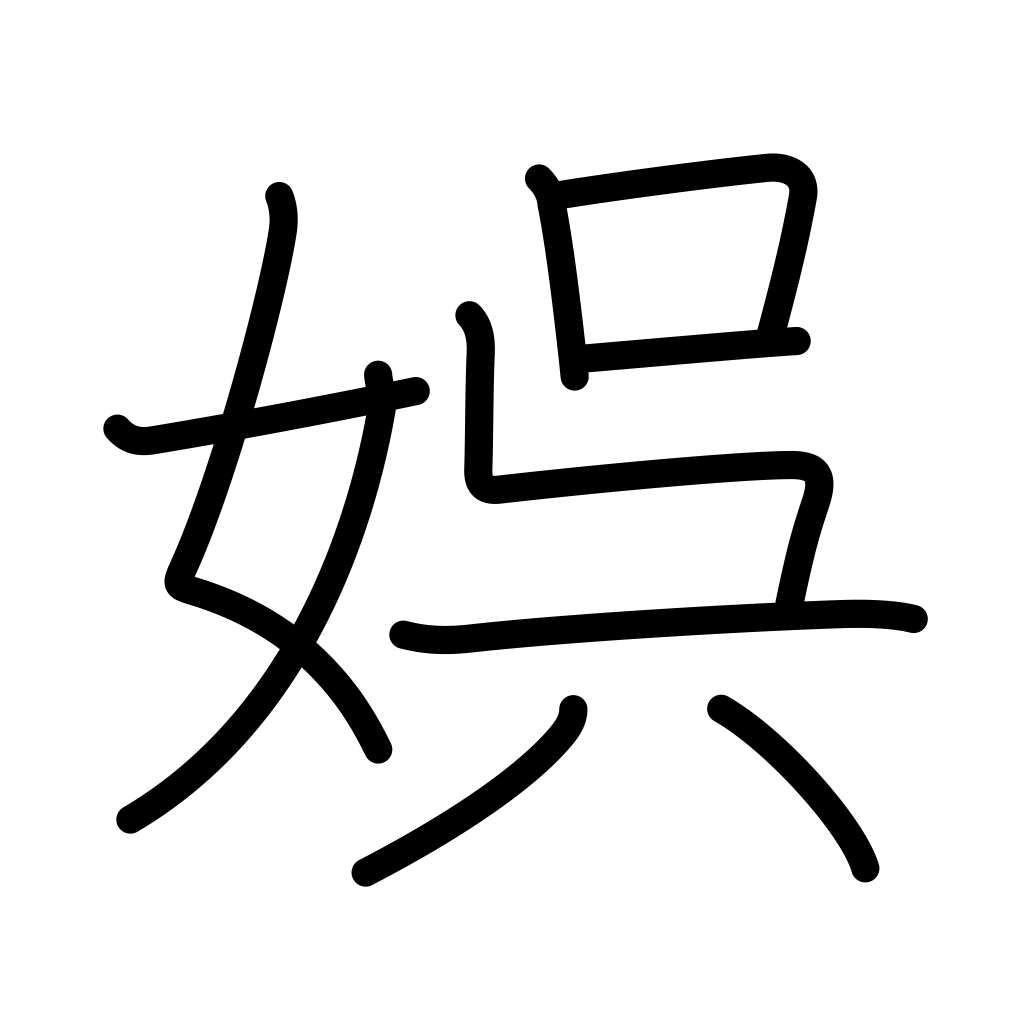
Meaning: recreation, pleasure